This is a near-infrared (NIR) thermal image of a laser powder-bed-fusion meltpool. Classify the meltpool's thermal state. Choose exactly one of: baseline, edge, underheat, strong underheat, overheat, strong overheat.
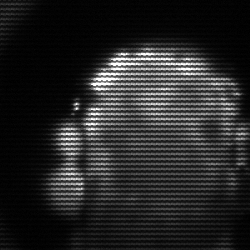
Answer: baseline